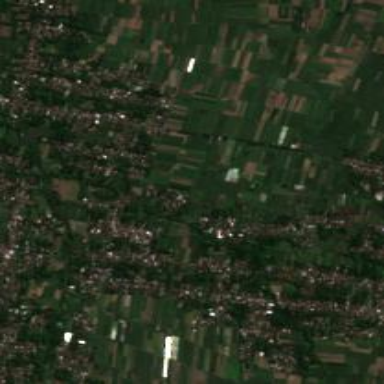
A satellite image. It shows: Village.